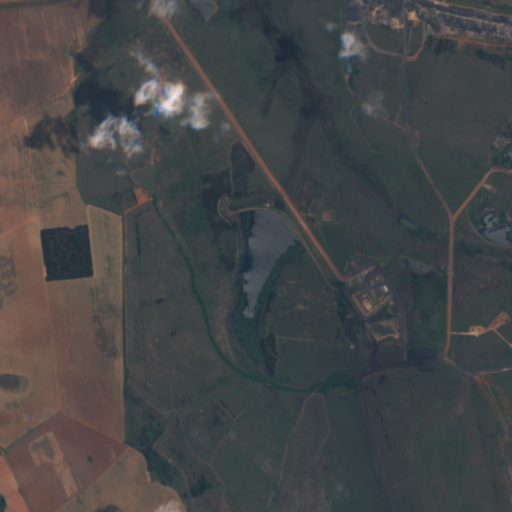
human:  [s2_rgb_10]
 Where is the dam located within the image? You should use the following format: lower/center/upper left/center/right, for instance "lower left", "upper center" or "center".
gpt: The dam is located in the center of the image.
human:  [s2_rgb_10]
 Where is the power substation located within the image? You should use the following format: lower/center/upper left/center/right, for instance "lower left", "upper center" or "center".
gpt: The power substation is located in the center of the image.
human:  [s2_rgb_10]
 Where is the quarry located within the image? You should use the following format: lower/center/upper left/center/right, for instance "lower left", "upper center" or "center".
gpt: The quarry is located in the lower right of the image.
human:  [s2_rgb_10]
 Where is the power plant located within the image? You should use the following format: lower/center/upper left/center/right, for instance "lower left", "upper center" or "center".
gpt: There is no power plant in the image.